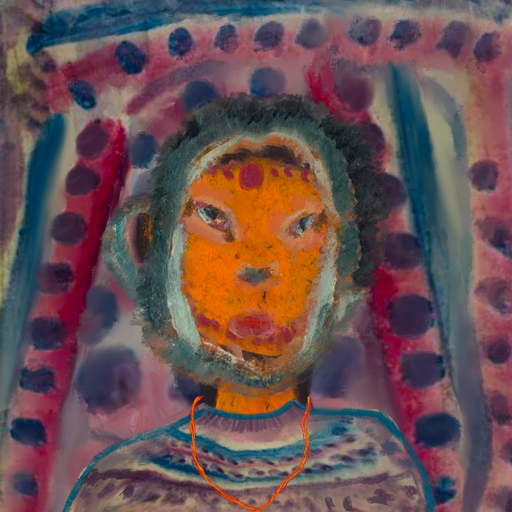
Background: HillGirl, Head And Neck Front: Doll, Face Front: Boggyland, Bust: HillGirl, Hair Front: Boggyland, Head Accessory: Blank, Second Necklace: Gypsy_Mother_2, Necklace: Blank, Baby: Blank